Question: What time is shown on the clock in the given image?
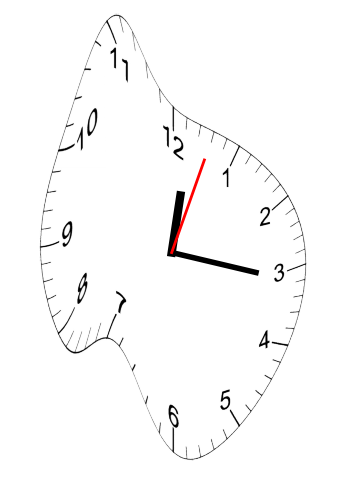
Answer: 12:16:03